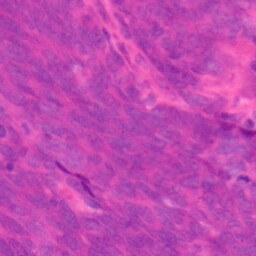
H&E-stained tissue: Colon